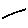
Label: line